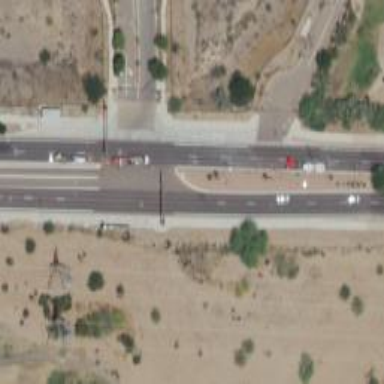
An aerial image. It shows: Intersection on unclassified road.